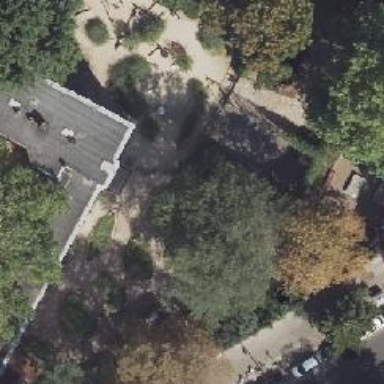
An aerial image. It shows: Kindergarten.